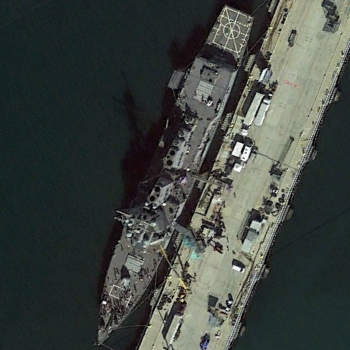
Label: destroyer